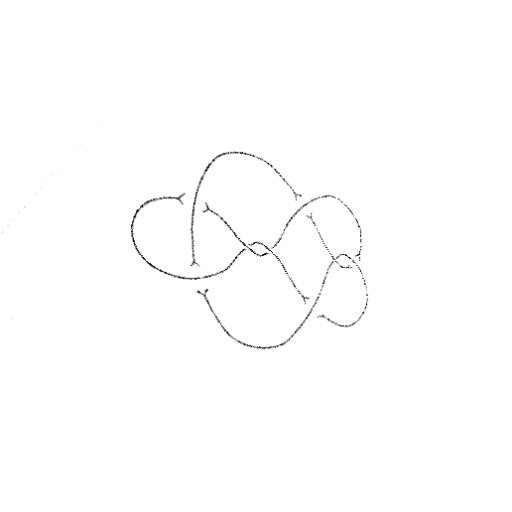
Crossing number: 8